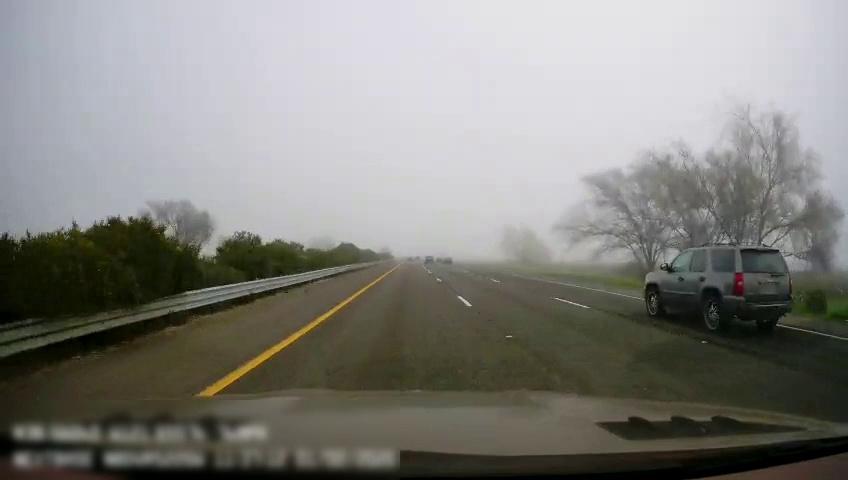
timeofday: Day
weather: Sunny
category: Drivable Space
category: Vehicles | SUV
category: Lanes | Current Lane
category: Lanes | Current Lane
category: Lanes | Alternate Lane
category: Lanes | Alternate Lane